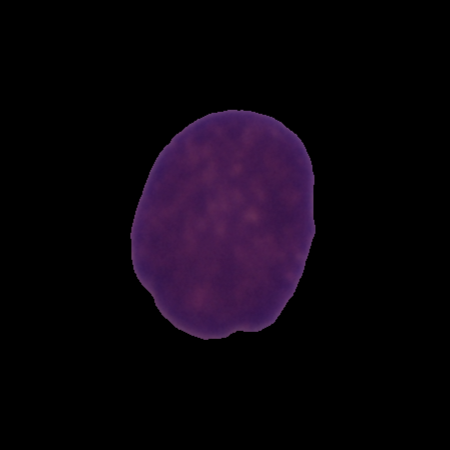
Label: cancer